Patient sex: F
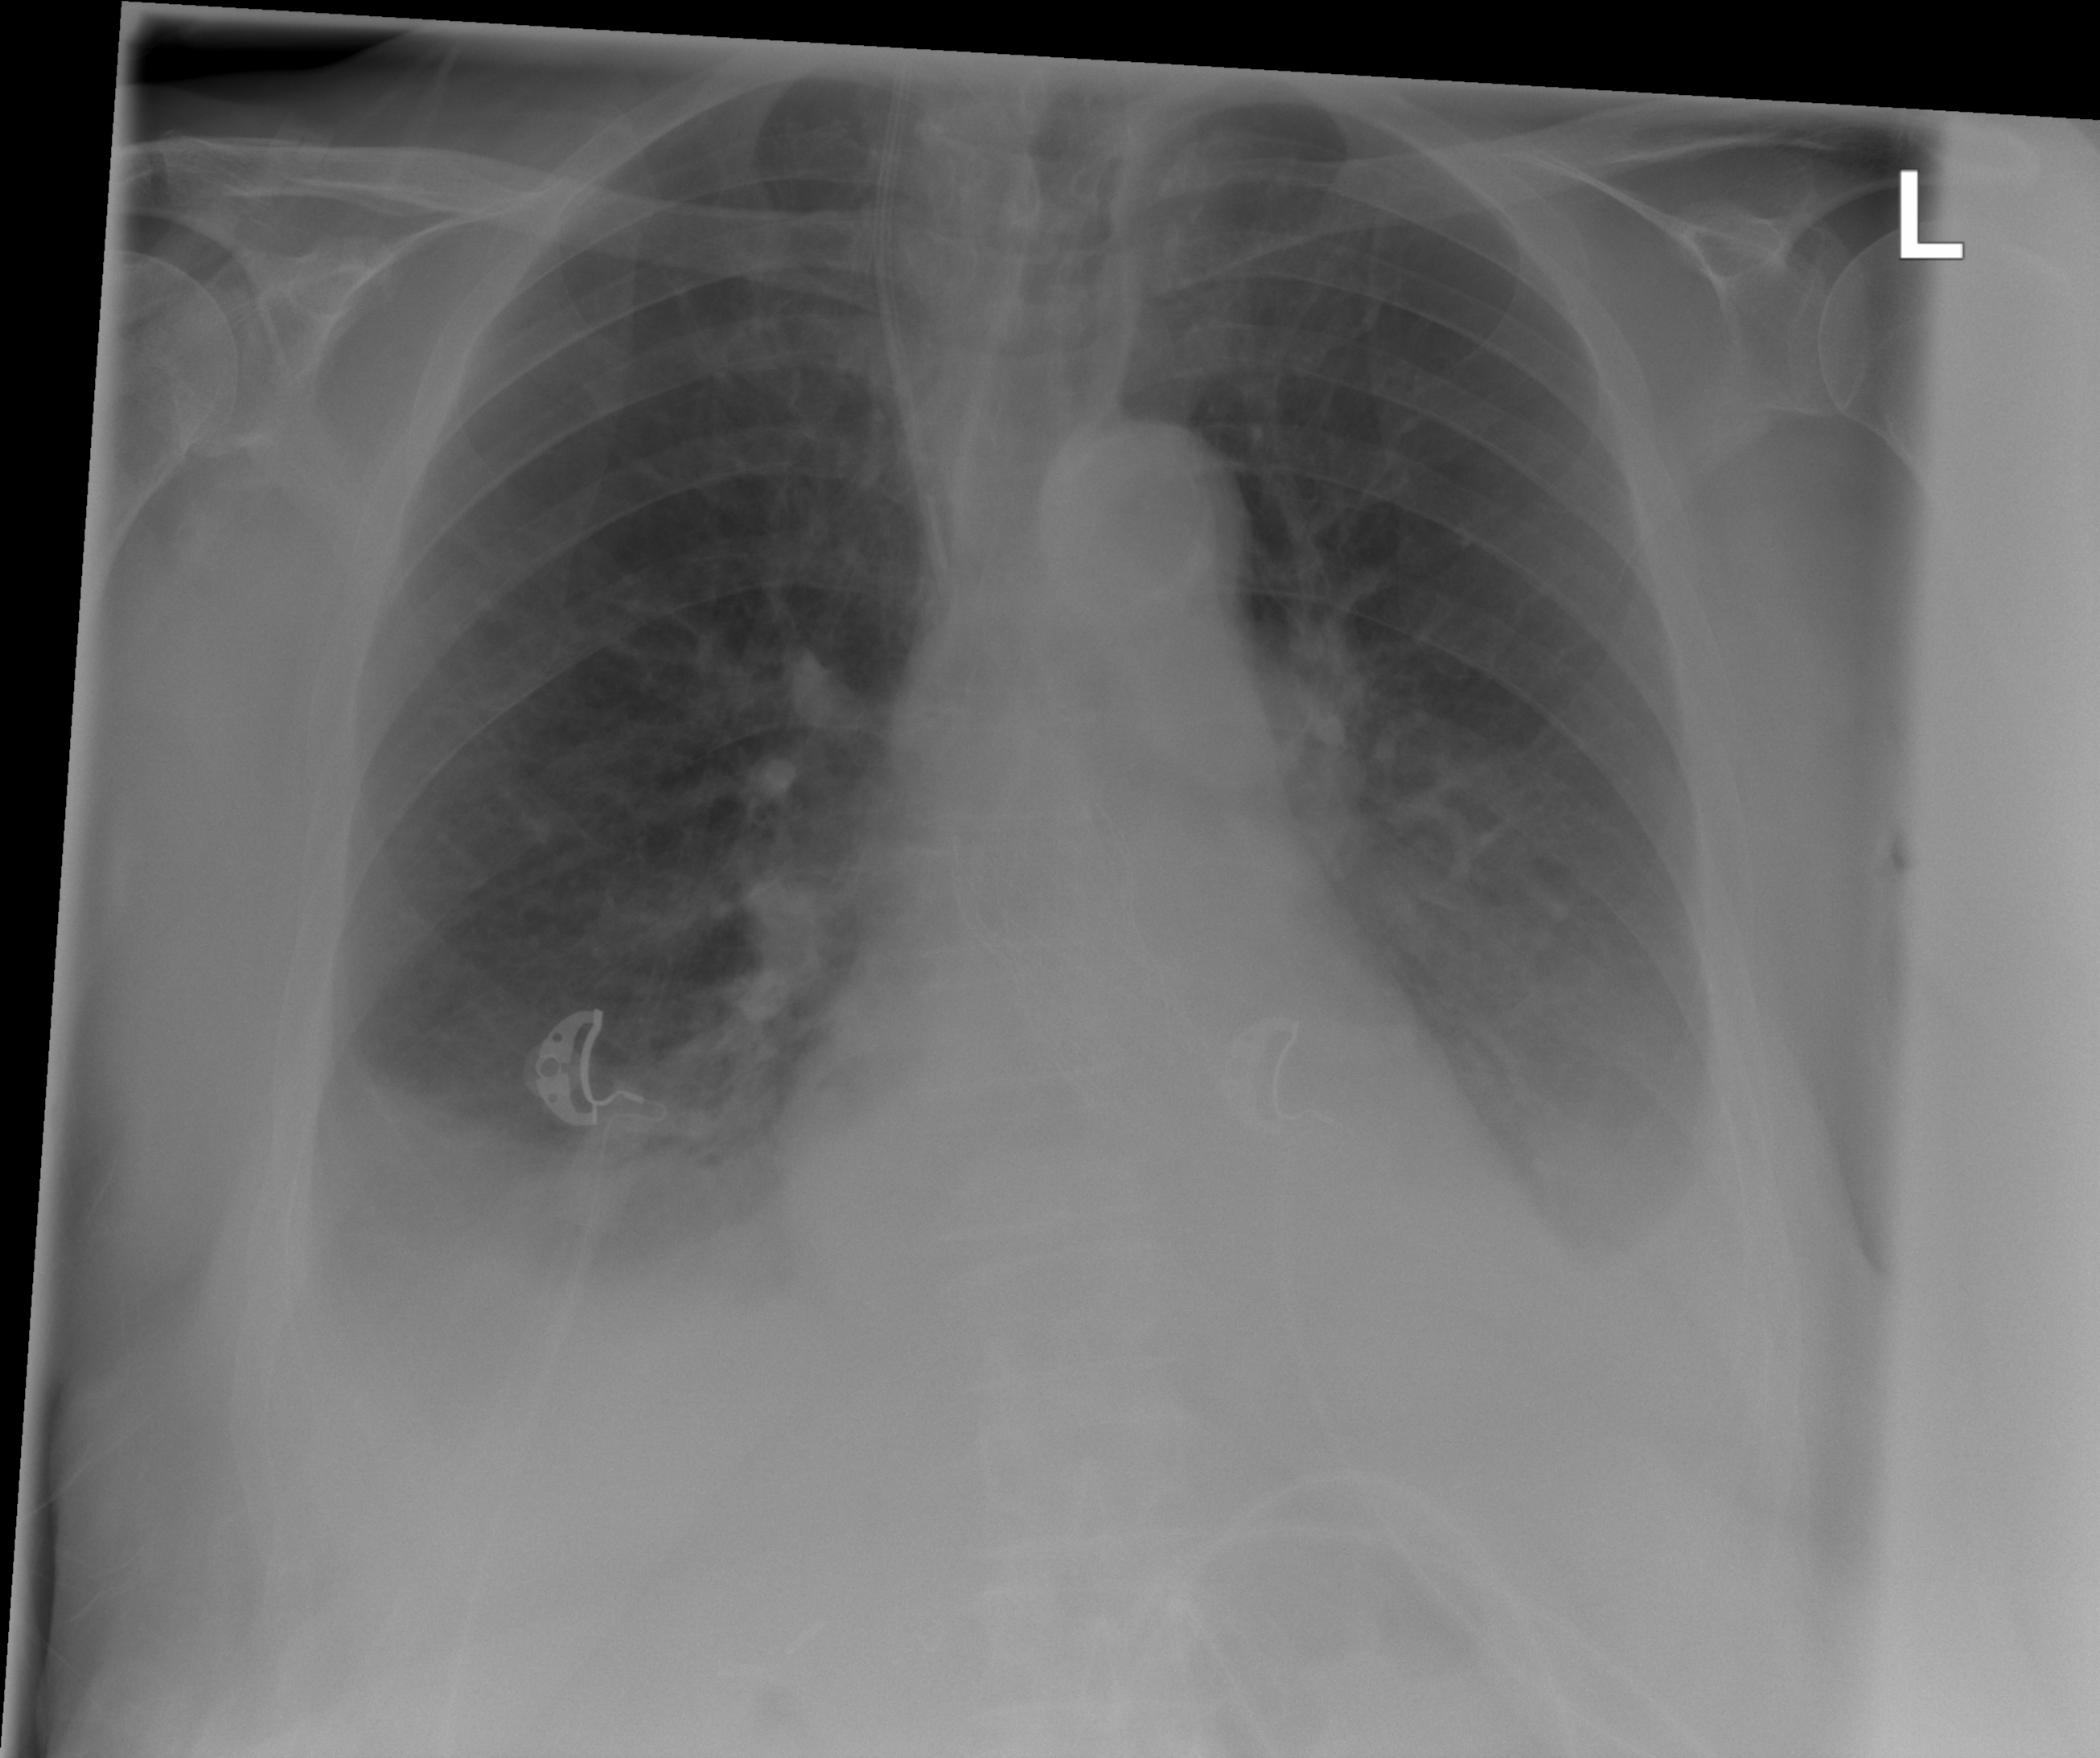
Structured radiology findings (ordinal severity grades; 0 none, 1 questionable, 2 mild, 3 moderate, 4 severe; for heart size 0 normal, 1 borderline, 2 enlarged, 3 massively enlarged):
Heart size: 1
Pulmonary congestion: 2
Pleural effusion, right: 3
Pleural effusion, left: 3
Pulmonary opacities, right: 0
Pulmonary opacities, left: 0
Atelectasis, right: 3
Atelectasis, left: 3